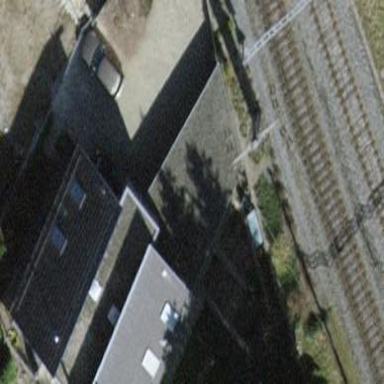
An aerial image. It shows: View of roof of building.